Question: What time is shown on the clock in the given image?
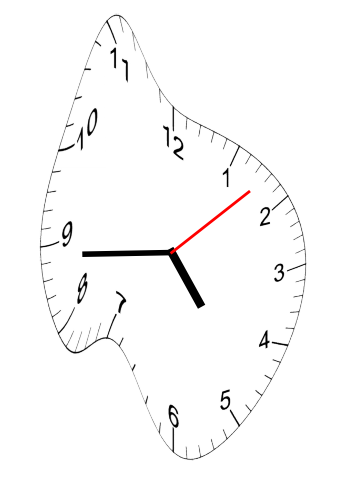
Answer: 04:44:08